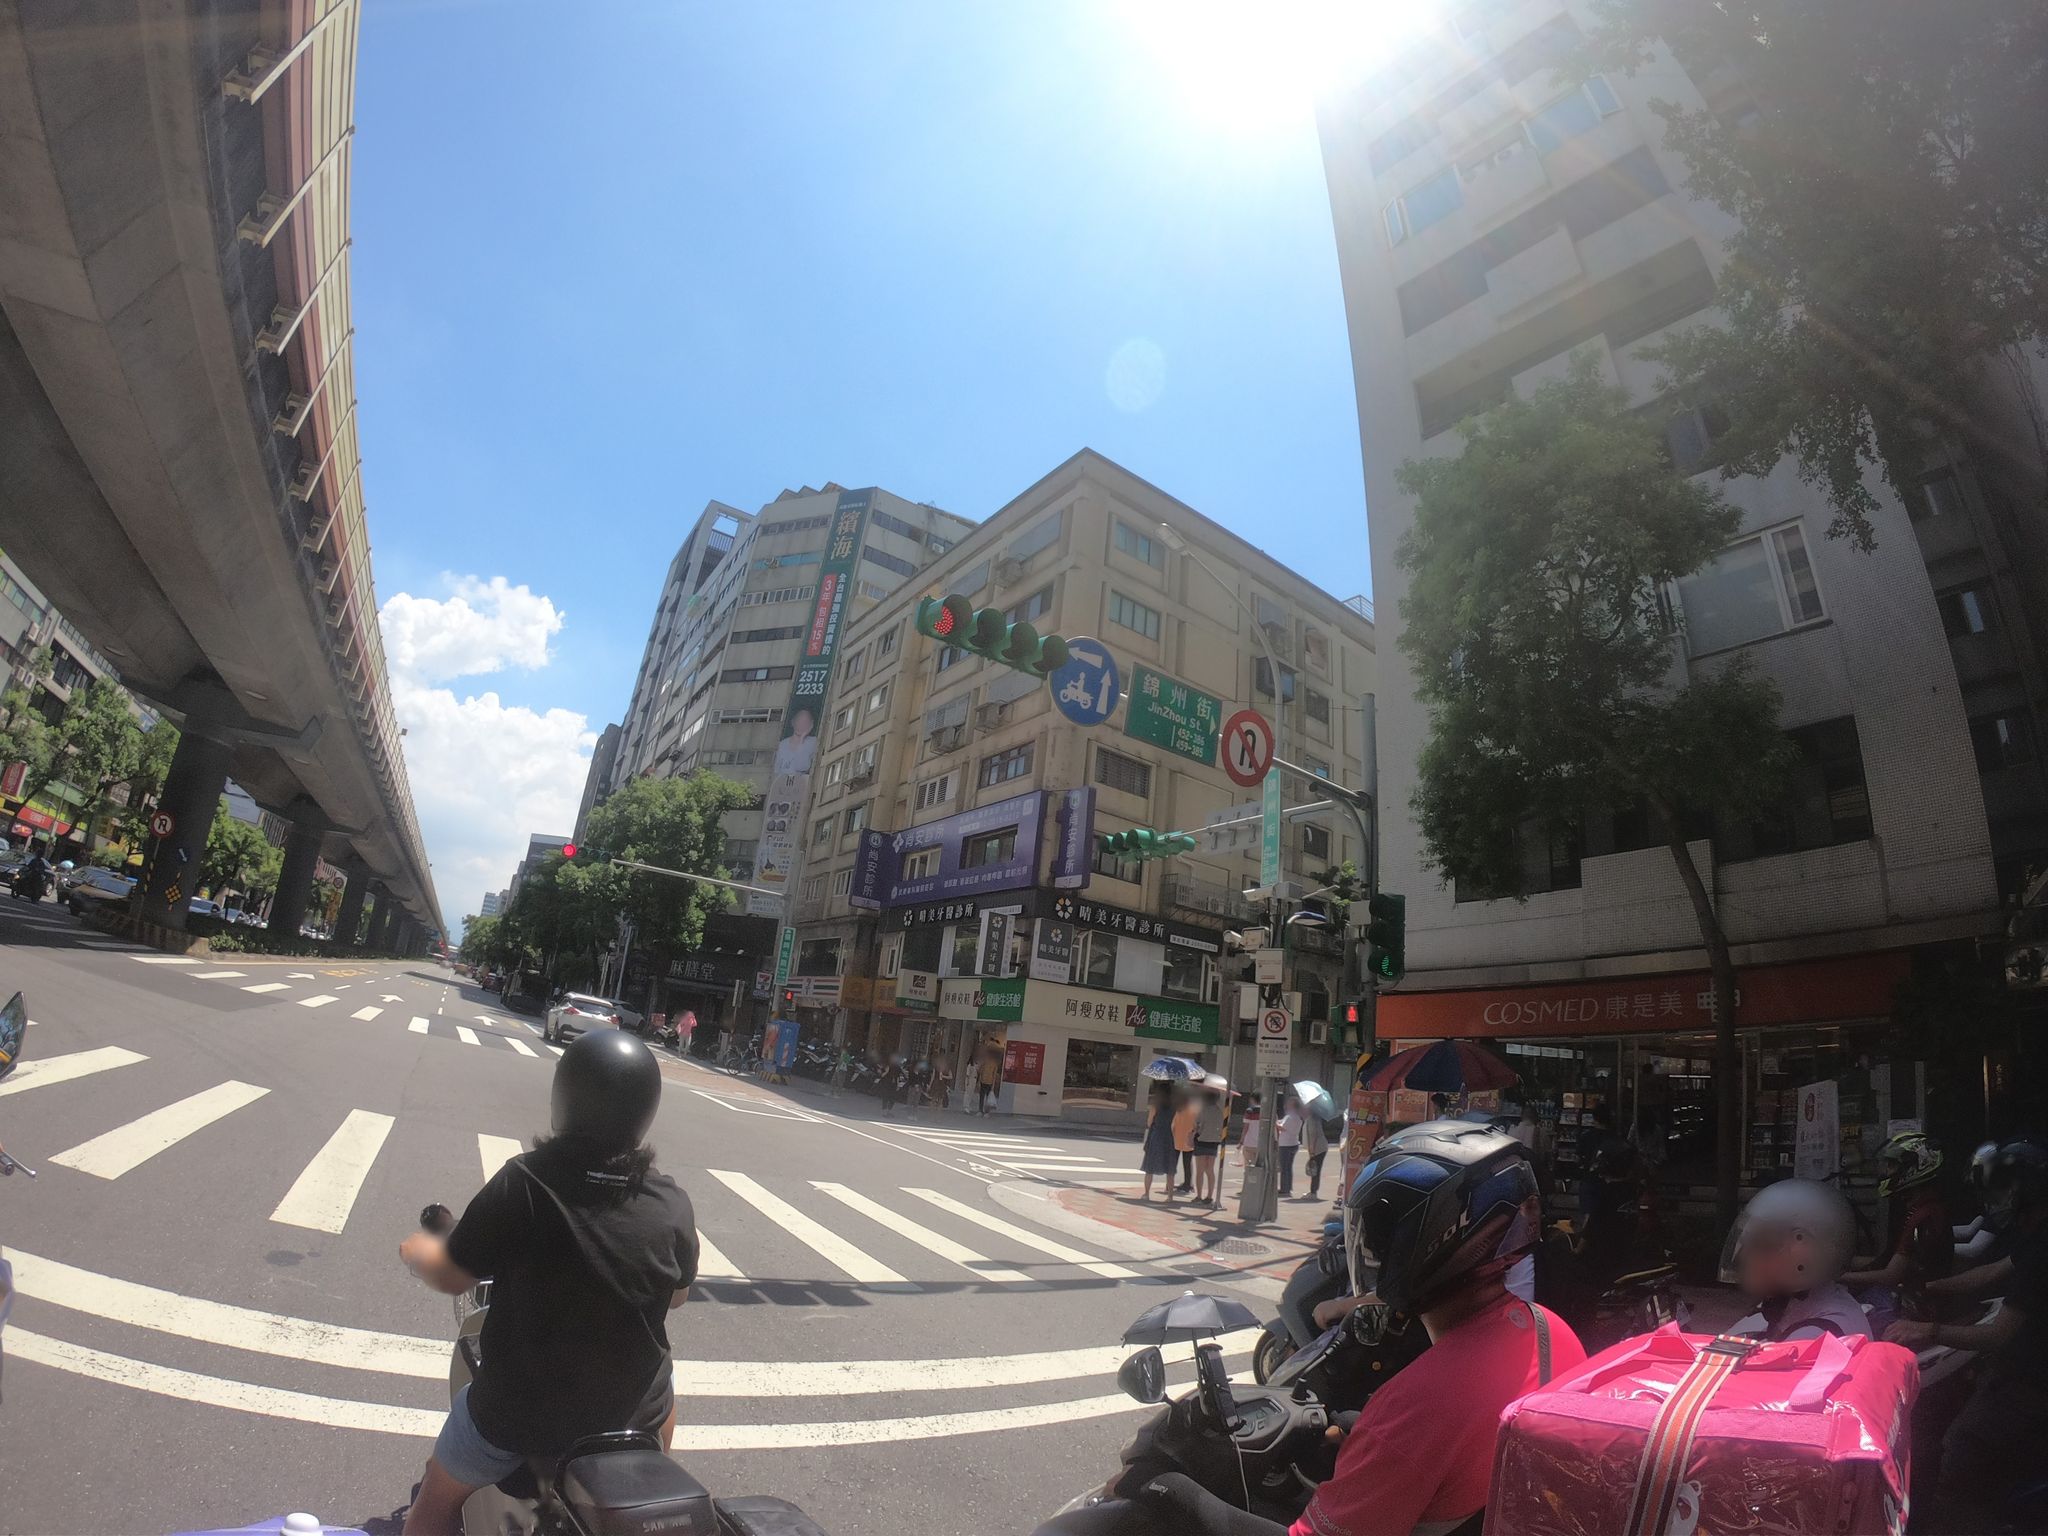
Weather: clear
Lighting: day
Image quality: good
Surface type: walking surface
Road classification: secondary
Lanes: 4
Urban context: urban centre
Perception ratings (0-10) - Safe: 4.26, Lively: 7.7, Beautiful: 7.34, Boring: 5.48, Depressing: 4, Wealthy: 3.85